Field crop: maize
Growth stage: 2
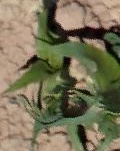
Species: maize